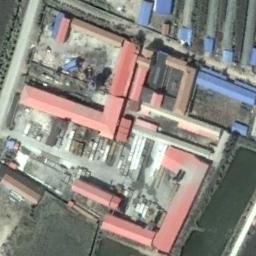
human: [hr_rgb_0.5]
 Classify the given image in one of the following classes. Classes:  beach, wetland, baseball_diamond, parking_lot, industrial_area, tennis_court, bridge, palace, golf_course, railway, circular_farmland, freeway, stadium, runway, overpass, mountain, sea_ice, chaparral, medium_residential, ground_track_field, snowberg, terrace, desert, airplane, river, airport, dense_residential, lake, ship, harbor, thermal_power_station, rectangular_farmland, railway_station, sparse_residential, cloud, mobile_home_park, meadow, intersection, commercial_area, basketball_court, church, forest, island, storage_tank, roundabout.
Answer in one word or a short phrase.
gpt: industrial_area